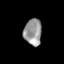
Tissue: skin
Cell type: Epithelial cells
Senescence score: 0.1237
Nuclear area (px): 453
Mean DAPI intensity: 153.733